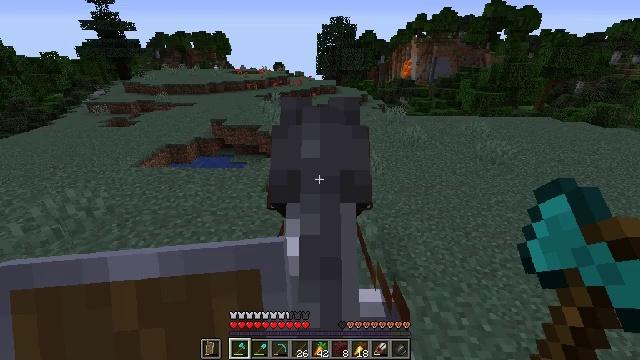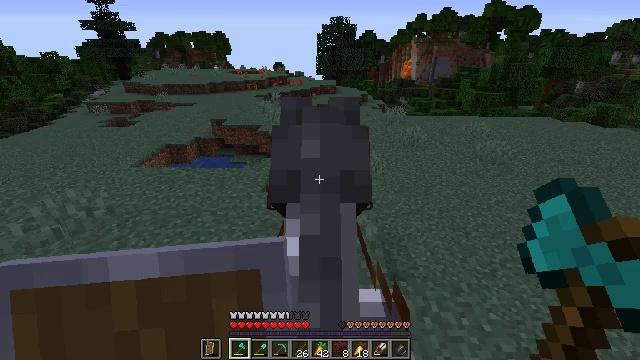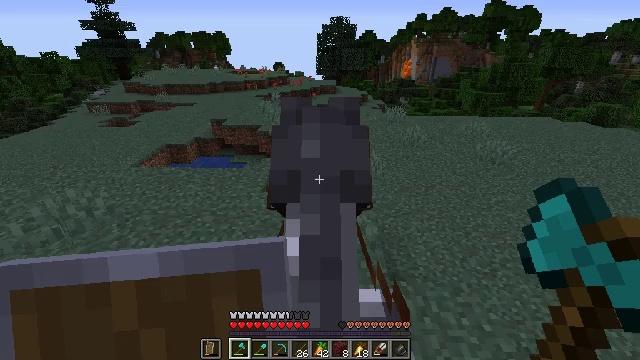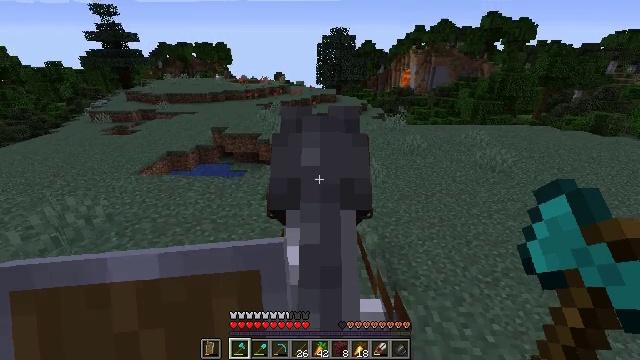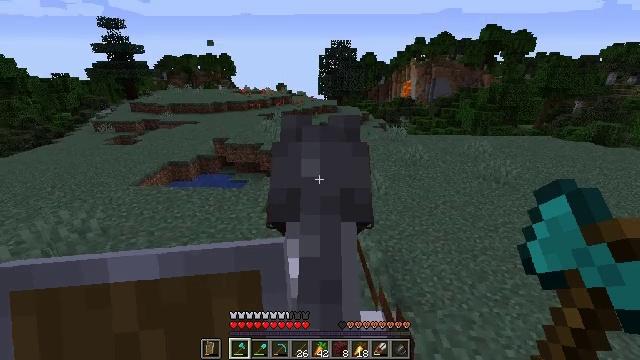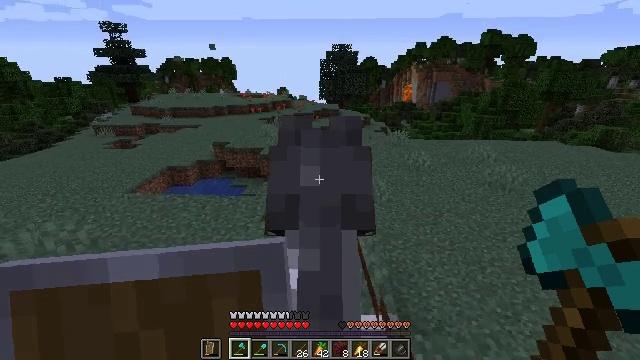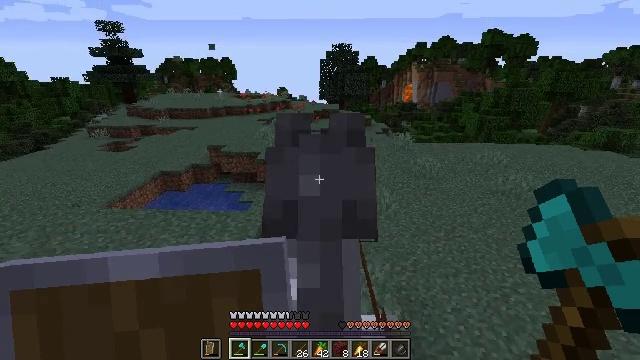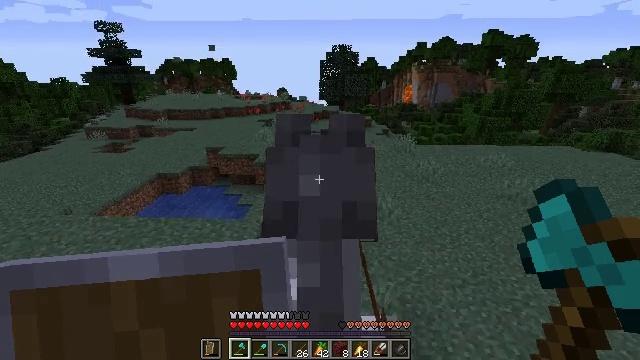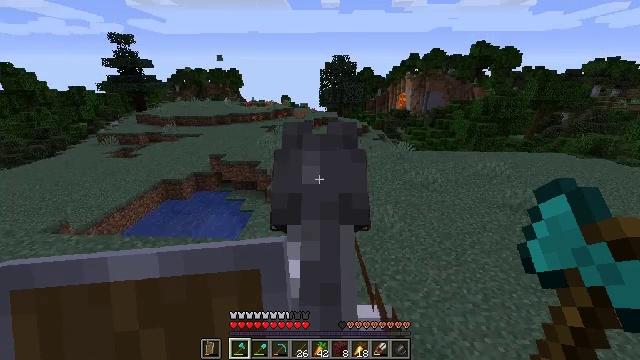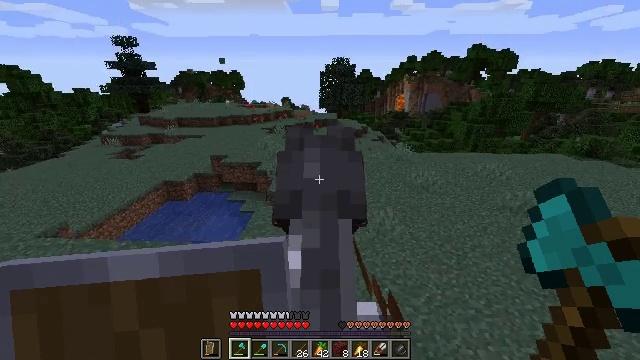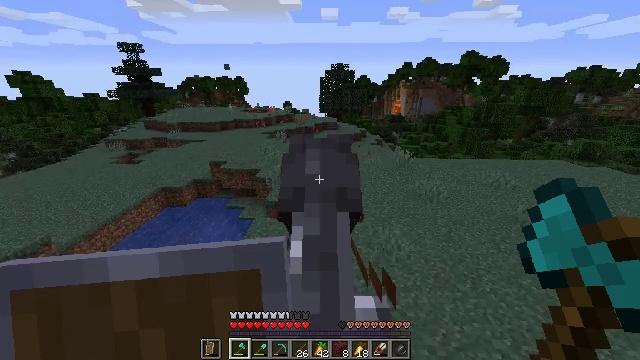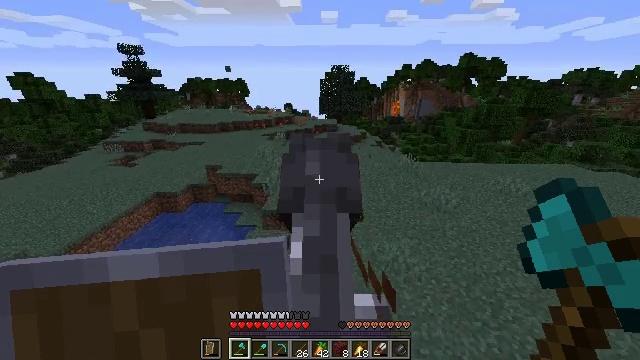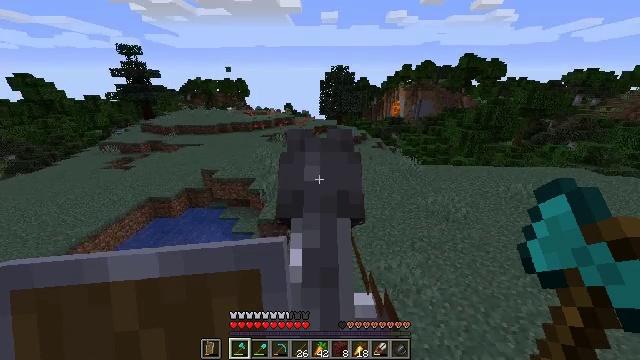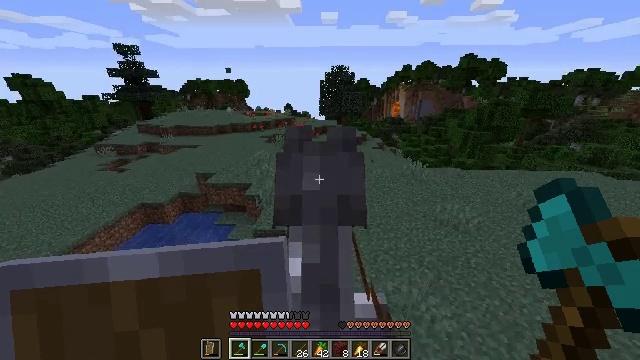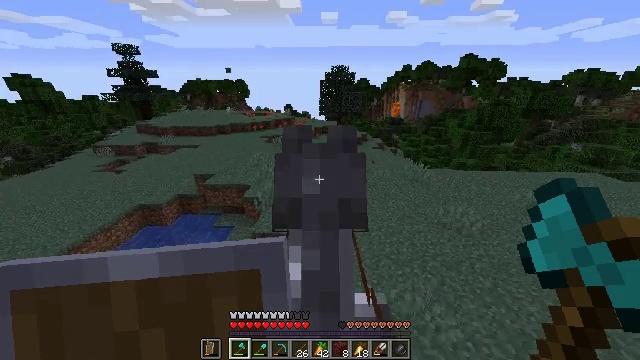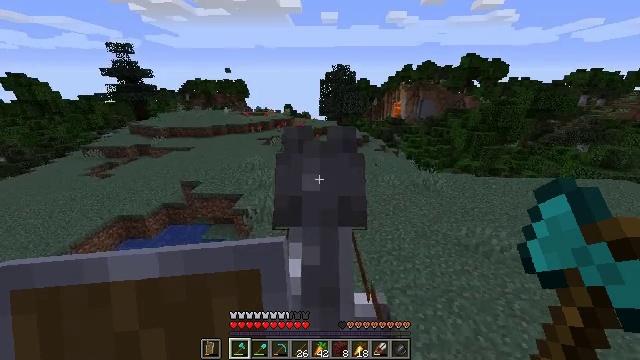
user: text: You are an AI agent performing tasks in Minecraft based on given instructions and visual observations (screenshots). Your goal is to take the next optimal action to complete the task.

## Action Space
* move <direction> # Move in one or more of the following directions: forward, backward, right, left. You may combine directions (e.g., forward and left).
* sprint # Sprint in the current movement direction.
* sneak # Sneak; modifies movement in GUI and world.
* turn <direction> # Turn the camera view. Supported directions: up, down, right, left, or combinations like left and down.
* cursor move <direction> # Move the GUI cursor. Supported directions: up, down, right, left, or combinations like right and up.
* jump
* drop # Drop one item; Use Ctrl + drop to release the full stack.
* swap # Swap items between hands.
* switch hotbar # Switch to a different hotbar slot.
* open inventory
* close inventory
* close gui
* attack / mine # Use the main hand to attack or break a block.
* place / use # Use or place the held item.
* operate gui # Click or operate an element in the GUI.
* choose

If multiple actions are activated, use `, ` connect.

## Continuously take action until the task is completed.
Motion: motion action
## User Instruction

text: Attack the ground to gather sand.
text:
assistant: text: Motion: close inventory
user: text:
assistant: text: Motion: close inventory
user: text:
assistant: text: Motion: move forward, turn up, close inventory
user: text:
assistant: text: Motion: move forward, turn up
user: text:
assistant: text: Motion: move forward
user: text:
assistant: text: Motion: move forward
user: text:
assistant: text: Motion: move forward, sprint
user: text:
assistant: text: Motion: move forward, sprint
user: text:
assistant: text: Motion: move forward, sprint
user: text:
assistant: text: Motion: move forward, sprint
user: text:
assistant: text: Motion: move forward, sprint
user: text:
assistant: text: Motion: move forward, sprint
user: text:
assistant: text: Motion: move forward, sprint
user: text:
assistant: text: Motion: move forward, sprint
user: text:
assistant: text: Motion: move forward, sprint
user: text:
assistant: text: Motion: move forward, sprint
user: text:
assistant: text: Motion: move forward, sprint
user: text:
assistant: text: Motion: move forward, sprint
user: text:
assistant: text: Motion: move forward, sprint
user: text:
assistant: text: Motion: move forward, sprint
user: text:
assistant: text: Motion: move forward, sprint
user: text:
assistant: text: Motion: move forward, sprint
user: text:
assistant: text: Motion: move forward, sprint, turn left and down
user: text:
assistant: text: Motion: move forward, sprint, turn left and down
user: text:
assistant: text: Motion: move forward, sprint
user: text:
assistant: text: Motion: move forward, sprint
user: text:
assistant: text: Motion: move forward, sprint
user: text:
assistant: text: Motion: move forward, sprint, turn left
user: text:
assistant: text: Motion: move forward, sprint, turn left
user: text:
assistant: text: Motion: move forward, sprint